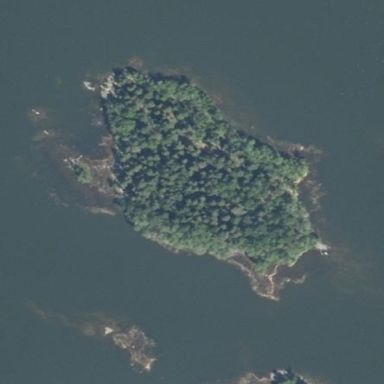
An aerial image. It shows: Islet.